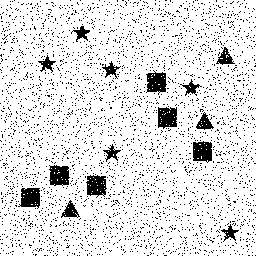
Squares: 6
Triangles: 3
Stars: 6
Total shapes: 15